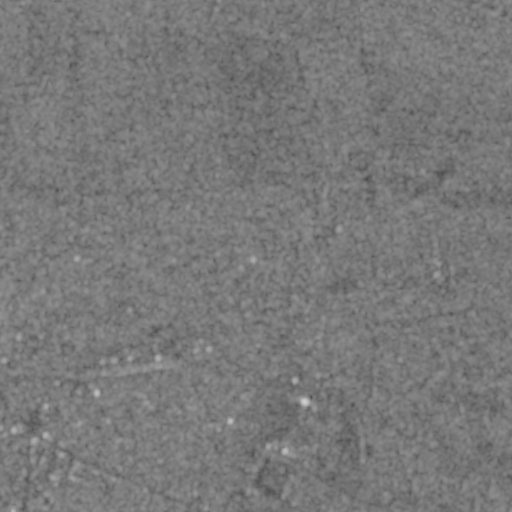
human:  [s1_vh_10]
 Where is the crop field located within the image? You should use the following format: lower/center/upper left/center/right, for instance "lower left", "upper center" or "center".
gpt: The crop field is located in the upper right of the image.
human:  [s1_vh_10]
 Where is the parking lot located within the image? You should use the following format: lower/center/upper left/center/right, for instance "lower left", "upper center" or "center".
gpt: The parking lot is located in the lower left of the image.
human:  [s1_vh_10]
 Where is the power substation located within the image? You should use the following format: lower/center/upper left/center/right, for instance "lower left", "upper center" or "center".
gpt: The power substation is located in the lower center of the image.
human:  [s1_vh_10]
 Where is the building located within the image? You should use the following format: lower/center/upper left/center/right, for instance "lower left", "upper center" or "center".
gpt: There is no building in the image.

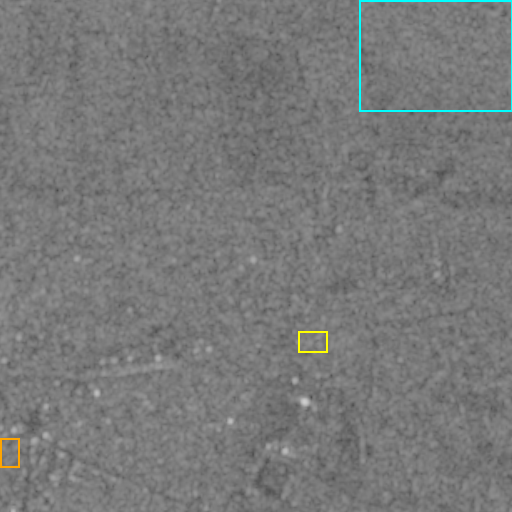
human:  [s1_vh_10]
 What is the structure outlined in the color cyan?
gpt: The structure outlined in cyan is a crop field.
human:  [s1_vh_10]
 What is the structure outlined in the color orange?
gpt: The structure outlined in orange is a park.
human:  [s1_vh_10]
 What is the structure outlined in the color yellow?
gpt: The structure outlined in yellow is a power substation.
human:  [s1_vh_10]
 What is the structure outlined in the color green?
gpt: There is no green outline.